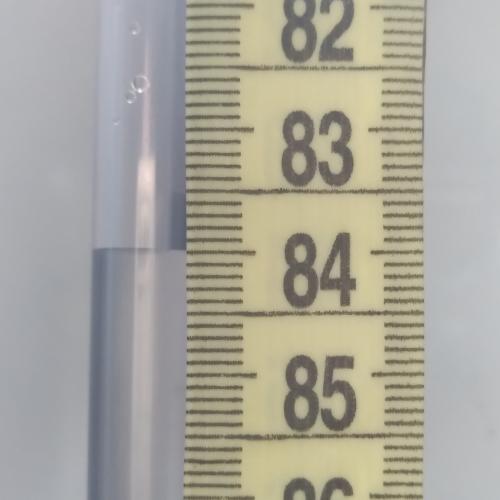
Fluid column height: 84.0 cm